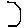
Label: hexagon